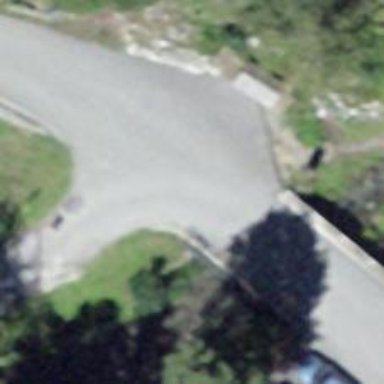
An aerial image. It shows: Unclassified road with bridge.